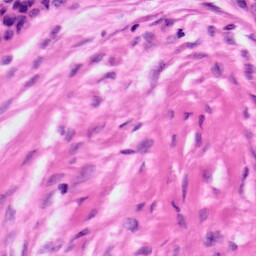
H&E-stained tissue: Ovarian